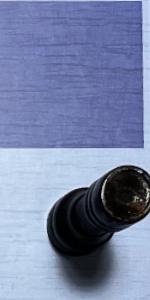
Label: Rook_Black